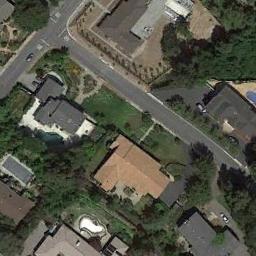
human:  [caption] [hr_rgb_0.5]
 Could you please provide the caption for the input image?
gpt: The medium residential area has lots of trees and some houses .

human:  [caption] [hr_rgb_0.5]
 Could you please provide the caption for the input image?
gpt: There are many houses in the medium - sized residential area .

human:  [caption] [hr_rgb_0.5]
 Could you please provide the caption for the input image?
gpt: Numerous buildings of different shapes are in medium residential area .

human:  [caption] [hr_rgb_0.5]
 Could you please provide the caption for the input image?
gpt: The medium residential is on the bare land next to the road and trees .

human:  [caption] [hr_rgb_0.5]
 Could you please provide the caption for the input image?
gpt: There are some buildings and green trees on the medium residential area .